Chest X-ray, AP view. Patient: 19 years old, sex F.
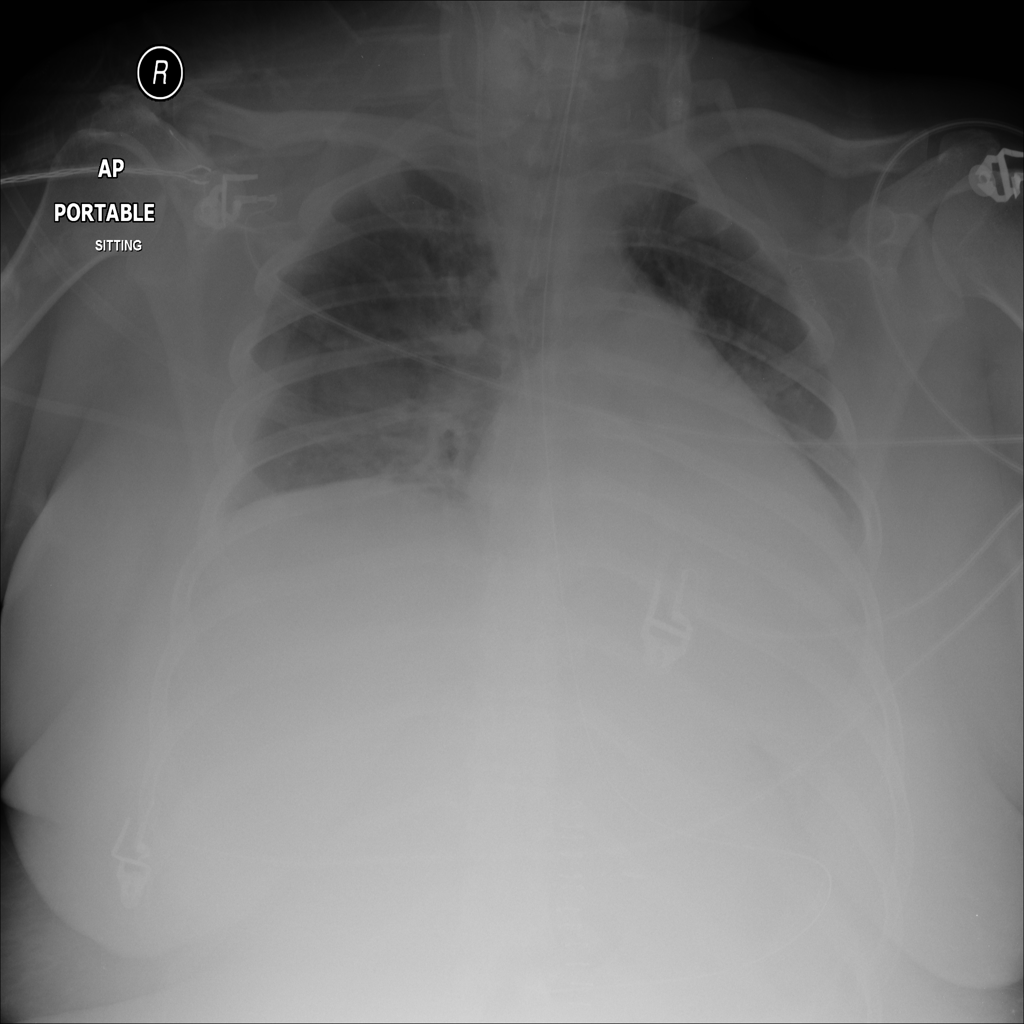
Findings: No Finding